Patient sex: M
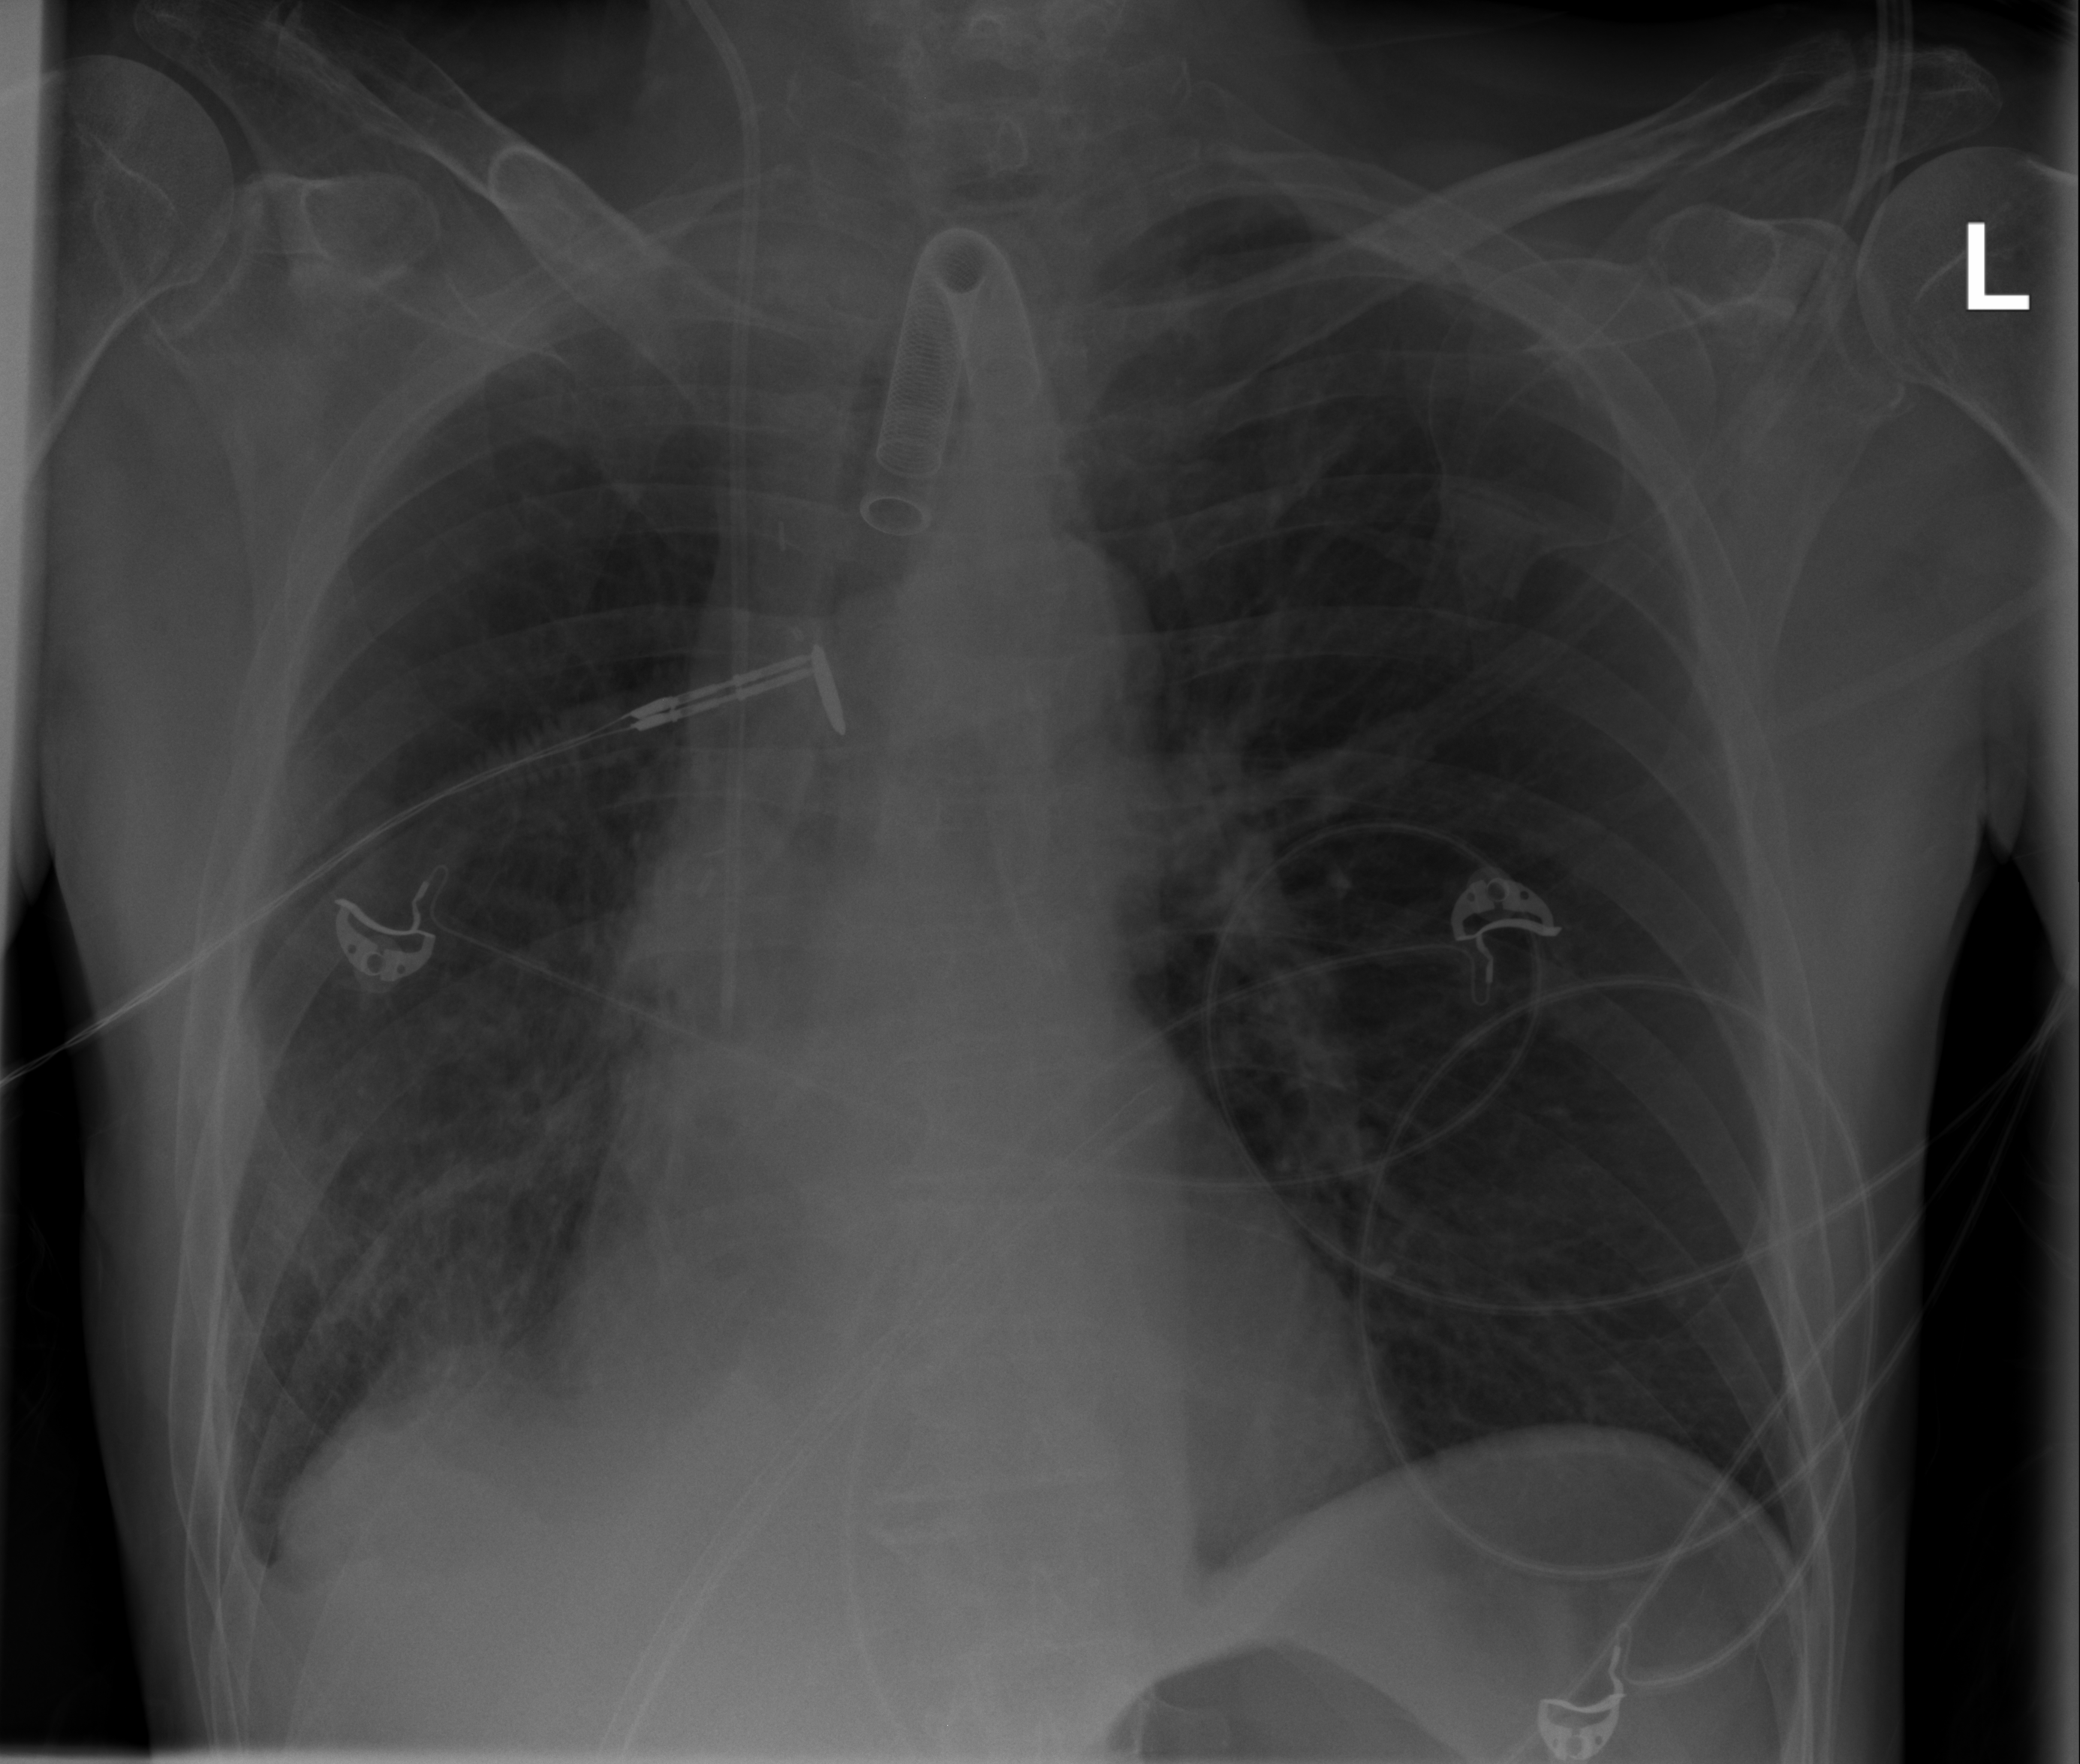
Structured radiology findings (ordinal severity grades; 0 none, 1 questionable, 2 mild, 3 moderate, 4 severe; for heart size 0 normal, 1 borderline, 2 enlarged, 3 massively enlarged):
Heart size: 0
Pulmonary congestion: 0
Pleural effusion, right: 2
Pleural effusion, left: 0
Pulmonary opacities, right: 2
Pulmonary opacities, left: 0
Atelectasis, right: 0
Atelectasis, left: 0